Interaction volume radius: 10 \u00c5
Interaction volume height: 15 \u00c5
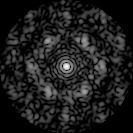
Disorder parameter: 0.6862